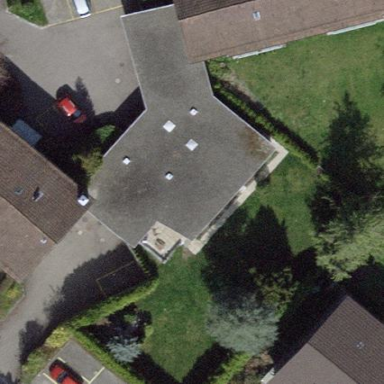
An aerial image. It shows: Flat-roofed building with light grey roof.